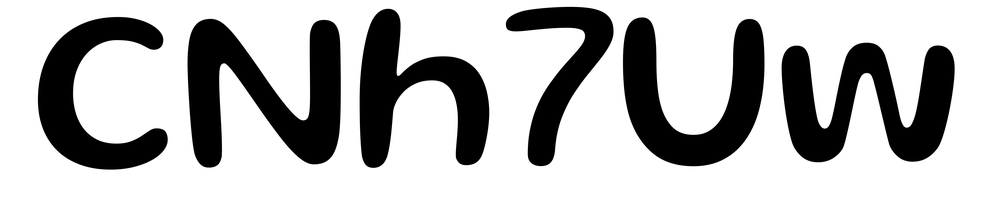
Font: Gluten_Regular